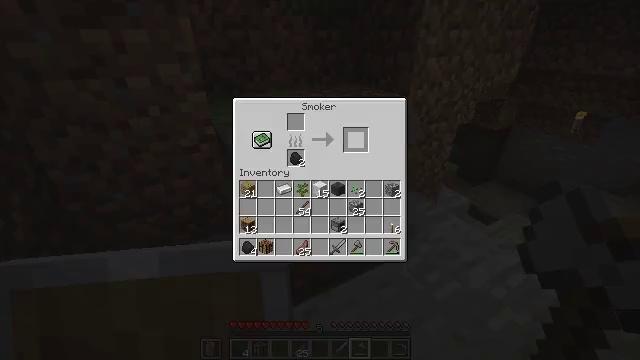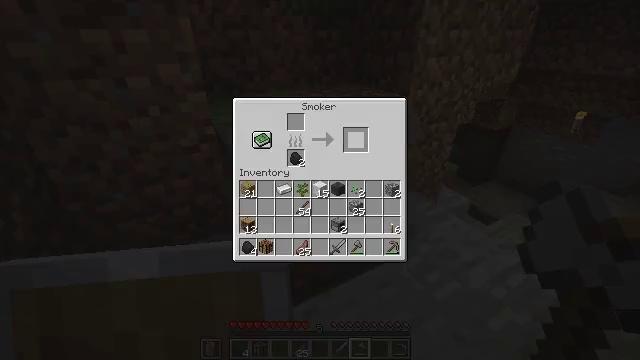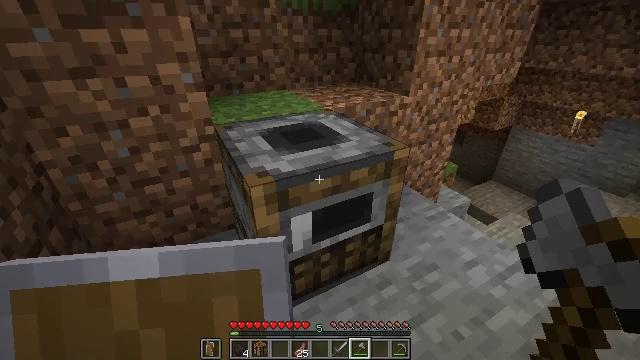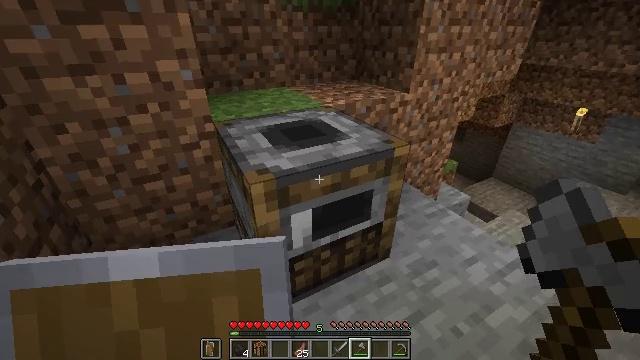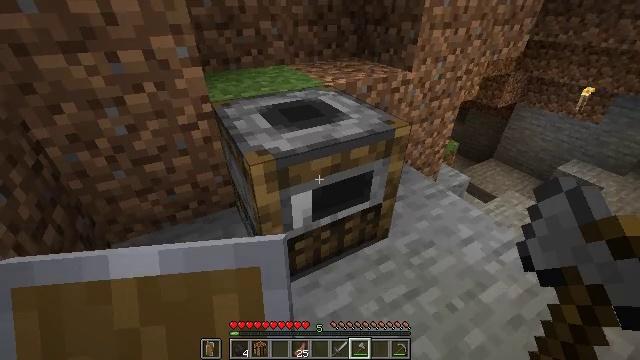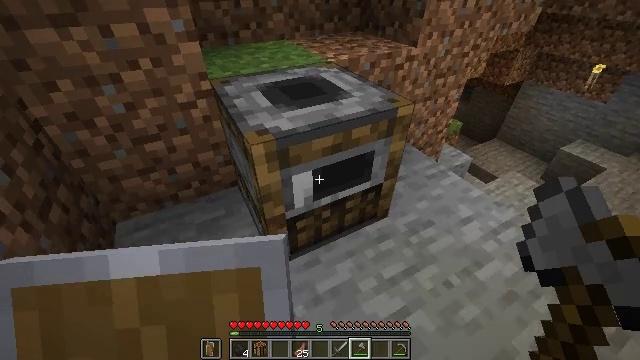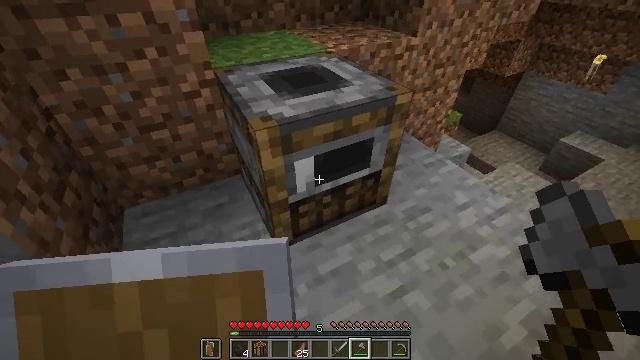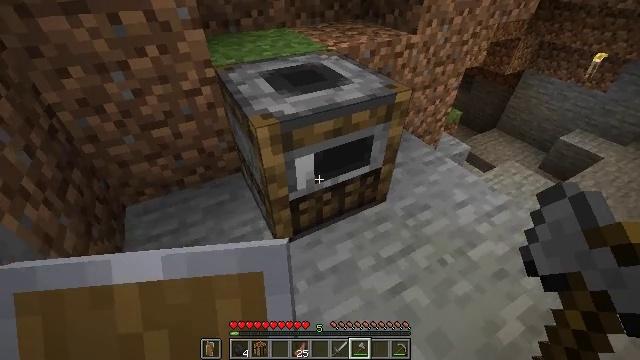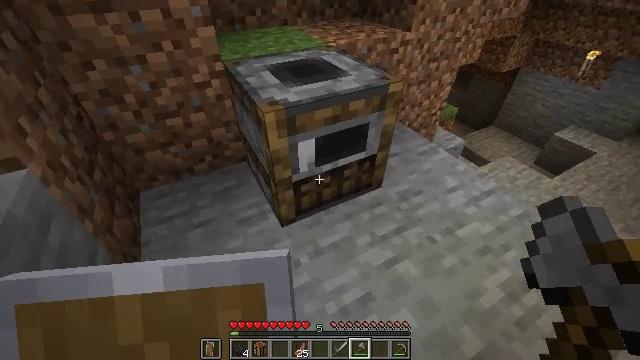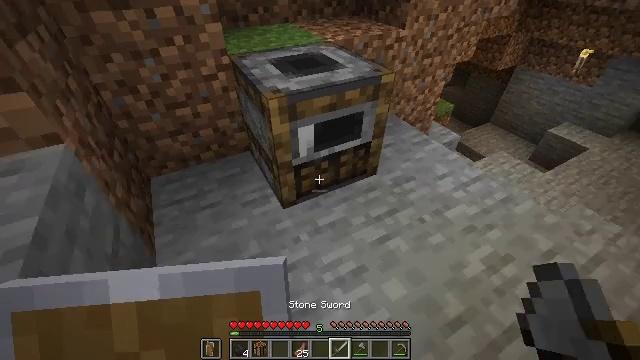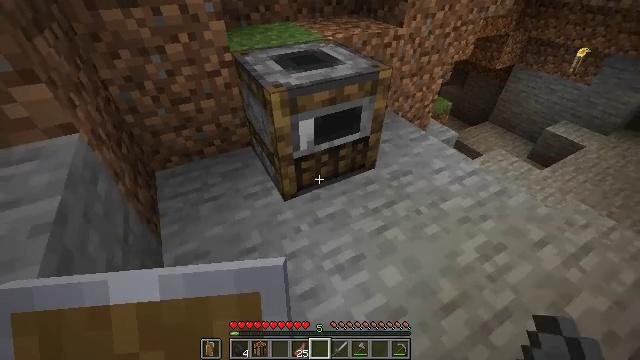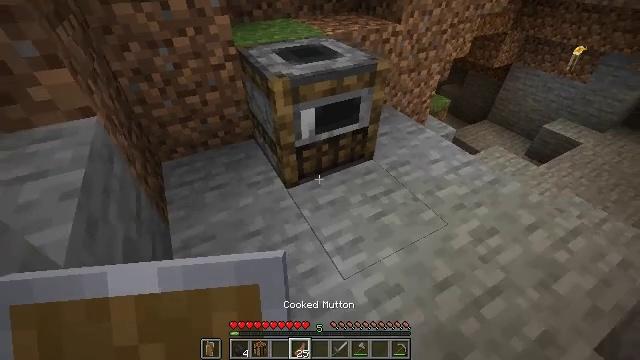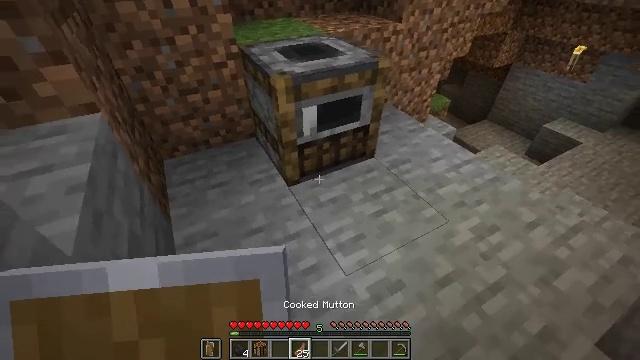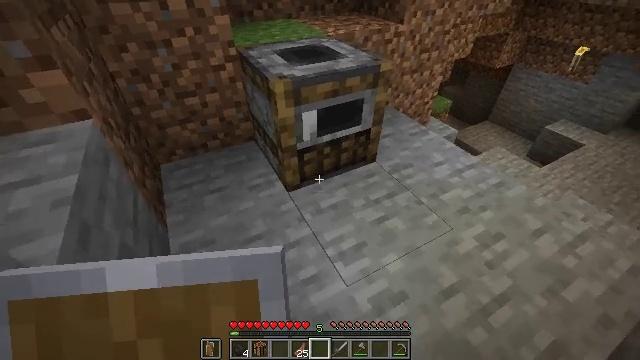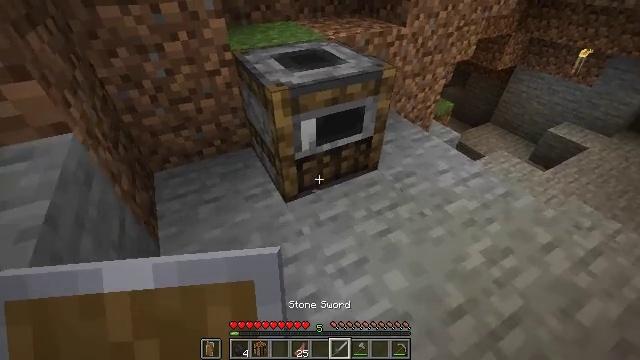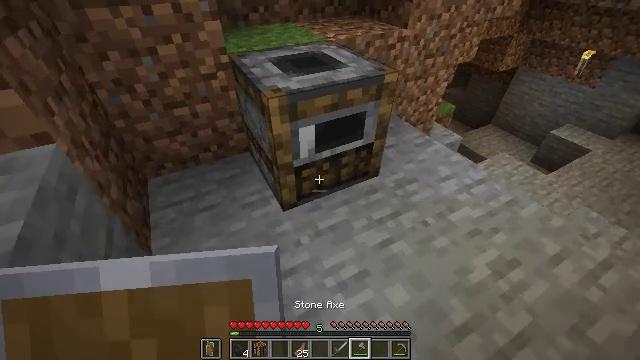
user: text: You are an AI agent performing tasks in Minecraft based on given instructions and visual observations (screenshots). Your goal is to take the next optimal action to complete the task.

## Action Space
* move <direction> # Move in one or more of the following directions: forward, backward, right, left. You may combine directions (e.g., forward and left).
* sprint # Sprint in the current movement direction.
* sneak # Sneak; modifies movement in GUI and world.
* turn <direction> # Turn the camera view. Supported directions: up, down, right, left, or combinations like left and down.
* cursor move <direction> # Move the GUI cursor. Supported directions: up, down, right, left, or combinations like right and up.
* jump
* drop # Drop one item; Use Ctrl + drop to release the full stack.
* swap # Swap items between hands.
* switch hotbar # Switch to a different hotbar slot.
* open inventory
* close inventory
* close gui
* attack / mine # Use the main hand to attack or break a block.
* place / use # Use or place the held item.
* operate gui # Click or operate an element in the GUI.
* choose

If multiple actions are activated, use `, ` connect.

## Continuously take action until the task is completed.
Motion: motion action
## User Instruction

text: Left-click on the smoker to mine it.
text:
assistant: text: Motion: sneak, open gui
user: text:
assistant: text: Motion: no_op
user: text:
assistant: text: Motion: close gui
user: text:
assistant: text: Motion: turn down, open inventory
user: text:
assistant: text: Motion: turn down
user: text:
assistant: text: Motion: move back, turn down
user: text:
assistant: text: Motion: move back
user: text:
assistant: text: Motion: move back
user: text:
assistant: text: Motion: move back
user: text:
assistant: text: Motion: no_op
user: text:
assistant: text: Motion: no_op
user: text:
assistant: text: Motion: no_op
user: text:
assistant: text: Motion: move forward
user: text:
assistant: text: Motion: move forward
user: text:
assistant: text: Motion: move forward
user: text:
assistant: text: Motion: move forward
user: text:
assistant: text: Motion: move forward
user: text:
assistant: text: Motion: move forward
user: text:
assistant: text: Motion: no_op
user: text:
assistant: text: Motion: no_op
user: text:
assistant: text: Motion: no_op
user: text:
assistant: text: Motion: no_op
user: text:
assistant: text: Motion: no_op
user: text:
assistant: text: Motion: no_op
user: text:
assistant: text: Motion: no_op
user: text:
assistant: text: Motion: no_op
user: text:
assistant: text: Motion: no_op
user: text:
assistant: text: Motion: no_op
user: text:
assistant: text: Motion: no_op
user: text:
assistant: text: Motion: no_op